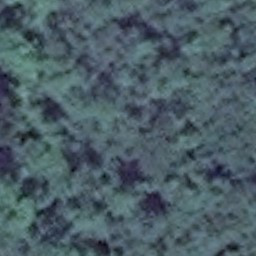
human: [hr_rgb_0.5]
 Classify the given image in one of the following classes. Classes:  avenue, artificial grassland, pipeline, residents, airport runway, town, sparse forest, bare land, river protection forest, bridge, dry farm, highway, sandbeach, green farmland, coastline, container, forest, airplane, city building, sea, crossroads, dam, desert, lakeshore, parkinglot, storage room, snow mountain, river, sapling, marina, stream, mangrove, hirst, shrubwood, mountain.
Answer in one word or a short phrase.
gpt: forest